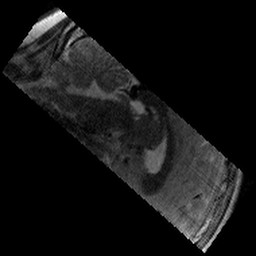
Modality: T2w
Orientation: sagittal
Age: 10
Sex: male
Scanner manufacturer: siemens
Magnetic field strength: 3 T
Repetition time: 9.23 s
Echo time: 0.067 s